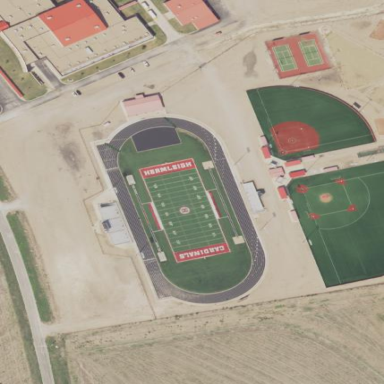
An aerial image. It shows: American football pitch.